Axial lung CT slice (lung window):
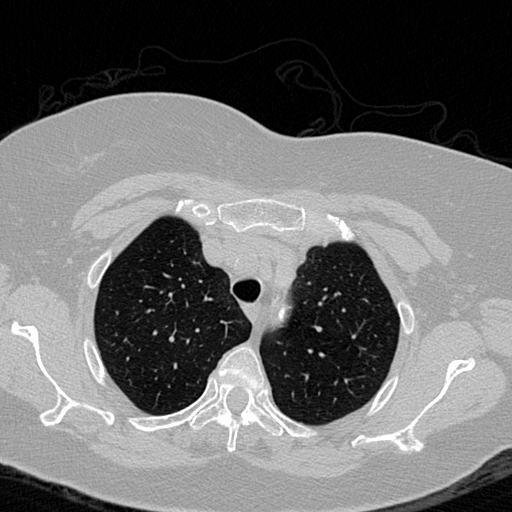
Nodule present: no